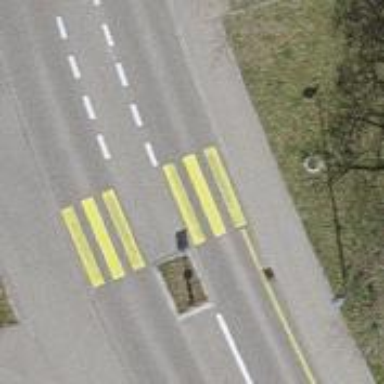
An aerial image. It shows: Zebra crossing on the road.